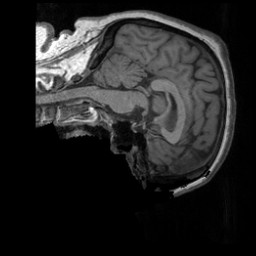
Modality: T1w
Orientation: sagittal
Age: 43
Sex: female
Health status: ill
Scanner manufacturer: siemens
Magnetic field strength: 3 T
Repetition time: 1.9 s
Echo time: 0.00247 s